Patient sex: M
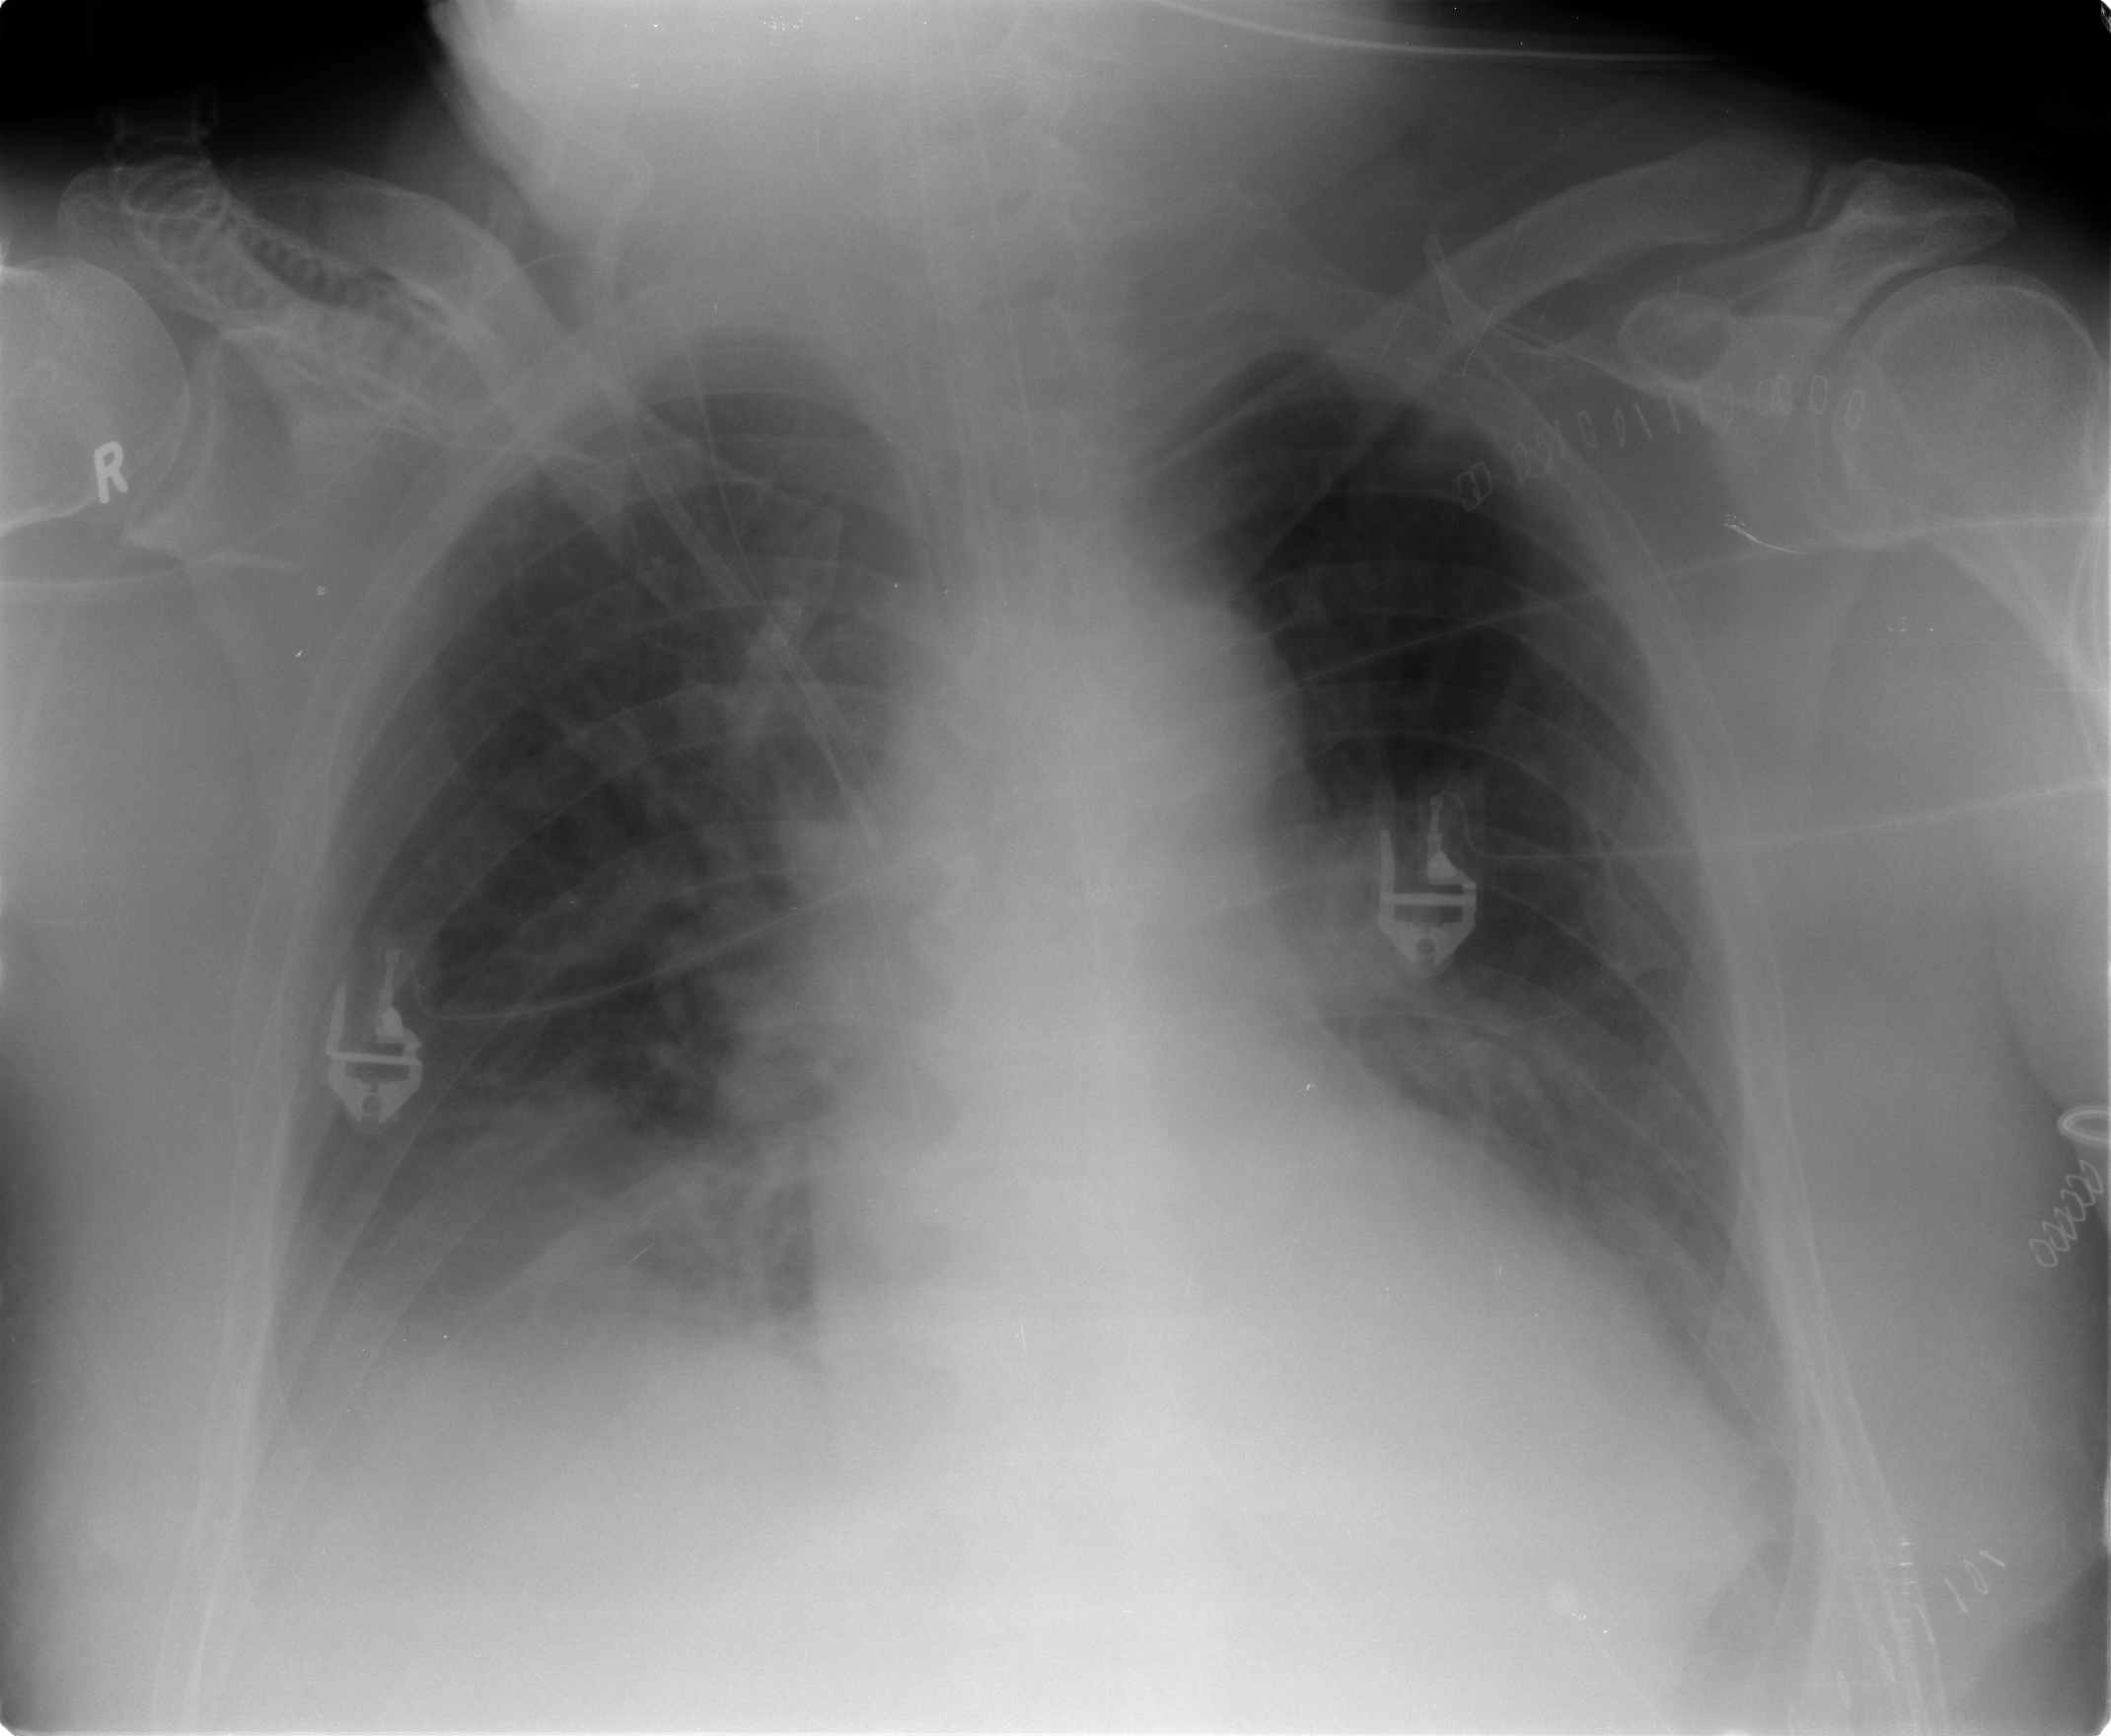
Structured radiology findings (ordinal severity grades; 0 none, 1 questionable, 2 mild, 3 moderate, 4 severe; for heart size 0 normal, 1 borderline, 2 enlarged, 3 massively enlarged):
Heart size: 2
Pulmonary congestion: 2
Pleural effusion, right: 2
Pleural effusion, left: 1
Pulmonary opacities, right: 1
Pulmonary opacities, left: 0
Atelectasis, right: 2
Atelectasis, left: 2